Question: I am using Eclipse Indigo (3.7.0), with JDK 1.6.0_22, and I am running into an issue.

In the screenshot above, I set two breakpoints, but then only the breakpoint at line 281 is hitting, not the one at line 274. I tried cleaning my project via Project->Clean, adding -clean to the eclipse.ini file in the Eclipse install directory, restarting my computer, and restarting Eclipse, but they all didn't work. I am running Windows XP Pro SP3.
Any ideas? Thanks!
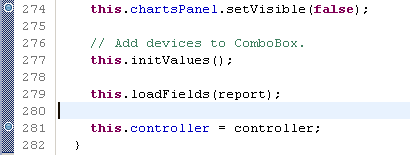
Answer: I fixed the problem. The project I'm working on requires the Scala IDE plugin for Eclipse as I just found out that there are some Scala code that I didn't write. The Scala compiler was needed to work in conjunction with the Java compiler, so in the end, the Java code that I was working on wasn't compiling into new bytecode, which is the reason why the breakpoints were not being hit. It's just one of those very rare things that happen.